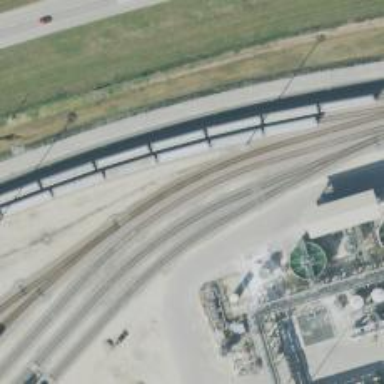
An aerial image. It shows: Railway spur service.